Question: I am having problems trying to get the user's current position to display on an MKMapView. Here is the relevant code:
'''
// ParkingMapViewController.m
#import <UIKit/UIKit.h>
#import <MapKit/MapKit.h>
@interface ParkingMapViewController : UIViewController <MKMapViewDelegate, CLLocationManagerDelegate> {
MKMapView *mapView;
CLLocationManager *locationManager;
}
@property (nonatomic, retain) IBOutlet MKMapView *mapView;
@property (nonatomic, retain) CLLocationManager *locationManager;
-(void)loadAnnotations;
-(void)showCurrentLocationButtonTapped:(id)sender;
@end
'''
'''
// ParkingMapViewController.m
- (void)viewDidLoad {
[super viewDidLoad];
self.navigationItem.rightBarButtonItem = [[UIBarButtonItem alloc] initWithBarButtonSystemItem:100 target:self action:@selector(showCurrentLocationButtonTapped:)];
[self loadAnnotations];
CLLocationCoordinate2D centerCoord = { UCD_LATITUDE, UCD_LONGITUDE };
[mapView setCenterCoordinate:centerCoord zoomLevel:13 animated:NO]; //from "MKMapView+ZoomLevel.h"
}
- (void)showCurrentLocationButtonTapped:(id)sender {
NSLog(@"Showing current location.");
//[self.mapView setShowsUserLocation:YES];
//mapView.showsUserLocation = YES;
//[sender setEnabled:NO]; //TODO: Uncomment and test
locationManager = [[CLLocationManager alloc] init];
locationManager.delegate = self;
locationManager.distanceFilter = kCLDistanceFilterNone; // whenever we move
locationManager.desiredAccuracy = kCLLocationAccuracyHundredMeters; // 100 m
[locationManager startUpdatingLocation];
}
- (void)locationManager:(CLLocationManager *)manager
didUpdateToLocation:(CLLocation *)newLocation
fromLocation:(CLLocation *)oldLocation {
[mapView setCenterCoordinate:newLocation.coordinate];
if ([mapView showsUserLocation] == NO) {
[mapView setShowsUserLocation:YES];//when this line is commented, there is no problem
}
[mapView setCenterCoordinate:newLocation.coordinate zoomLevel:13 animated:YES];
}
- (void)viewDidUnload {
[super viewDidUnload];
[mapView setShowsUserLocation:NO];
}
- (void)dealloc {
[locationManager release];
[mapView release];
[super dealloc];
}
'''
When running the application, the map view displays just fine with the annotations and everything, but when the current location button is pressed, the map re-centers to its new location(slight move) and a fraction of a second later, it crashes. When I comment out '[mapView setShowsUserLocation:YES];' there is no problem, but otherwise it spits out this error in the console:
'''
2010-11-30 22:57:20.657 Parking[53430:207] -[MKUserLocation annotationType]: unrecognized selector sent to instance 0x78427f0
2010-11-30 22:57:20.659 Parking[53430:207] *** Terminating app due to uncaught exception 'NSInvalidArgumentException', reason: '-[MKUserLocation annotationType]: unrecognized selector sent to instance 0x78427f0'
*** Call stack at first throw:
(
0 CoreFoundation 0x0266ab99 __exceptionPreprocess + 185
1 libobjc.A.dylib 0x027ba40e objc_exception_throw + 47
2 CoreFoundation 0x0266c6ab -[NSObject(NSObject) doesNotRecognizeSelector:] + 187
3 CoreFoundation 0x025dc2b6 ___forwarding___ + 966
4 CoreFoundation 0x025dbe72 _CF_forwarding_prep_0 + 50
5 Parking 0x00003ddb -[ParkingMapViewController mapView:viewForAnnotation:] + 64
6 MapKit 0x023a8130 -[MKAnnotationContainerView _addViewForAnnotation:] + 175
7 MapKit 0x023a2b2a -[MKAnnotationContainerView _addViewsForAnnotations:animated:] + 251
8 MapKit 0x0239e657 -[MKAnnotationContainerView showAddedAnnotationsAnimated:] + 137
9 MapKit 0x0237837c -[MKMapView _showAddedAnnotationsAndRouteAnimated:] + 102
10 MapKit 0x02376a88 -[MKMapViewInternal delayedShowAddedAnnotationsAnimated] + 191
11 Foundation 0x000571c9 __NSFireTimer + 125
12 CoreFoundation 0x0264bf73 __CFRUNLOOP_IS_CALLING_OUT_TO_A_TIMER_CALLBACK_FUNCTION__ + 19
13 CoreFoundation 0x0264d5b4 __CFRunLoopDoTimer + 1364
14 CoreFoundation 0x025a9dd9 __CFRunLoopRun + 1817
15 CoreFoundation 0x025a9350 CFRunLoopRunSpecific + 208
16 CoreFoundation 0x025a9271 CFRunLoopRunInMode + 97
17 GraphicsServices 0x02f4900c GSEventRunModal + 217
18 GraphicsServices 0x02f490d1 GSEventRun + 115
19 UIKit 0x002cfaf2 UIApplicationMain + 1160
20 Parking 0x000020e0 main + 102
21 Parking 0x00002071 start + 53
)
terminate called after throwing an instance of 'NSException'
'''
Googling has indicated that this is most likely an IB problem but I have not been able to spot it. Here is a screen of my set up in IB:

Any help whatsoever will be very much appreciated. Thanks!
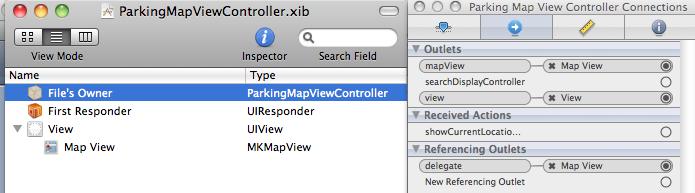
Answer: The problem looks like it is in the 'viewForAnnotation' method. The code is trying to call 'annotationType' on the 'MKUserLocation annotation' (which doesn't have such a method).
In 'viewForAnnotation', it should check what kind of annotation the 'view' is being requested for and handle accordingly.
However, if you are using the 'MKMapView', you don't need to use 'CLLocationManager' to get the user's 'current location'. Just setting 'showsUserLocation' to 'YES' will make the 'map view' show a blue dot where the user is located.
In either case, the 'viewForAnnotation' method needs to check the 'annotation class' type first. Something like this should be at the top:
'''
- (MKAnnotationView *) mapView:(MKMapView *)mapView viewForAnnotation:(id <MKAnnotation>) annotation
{
if ([annotation isKindOfClass:MKUserLocation.class]) {
//it's the built-in user location annotation, return nil to get default blue dot...
return nil;
}
//handle your custom annotations...
}
'''